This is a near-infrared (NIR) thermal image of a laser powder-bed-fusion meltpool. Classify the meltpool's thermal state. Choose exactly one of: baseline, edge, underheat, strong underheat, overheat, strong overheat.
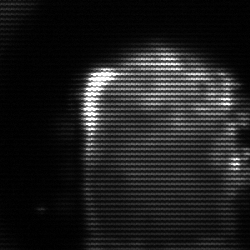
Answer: baseline